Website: bh-photo
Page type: orders-overview
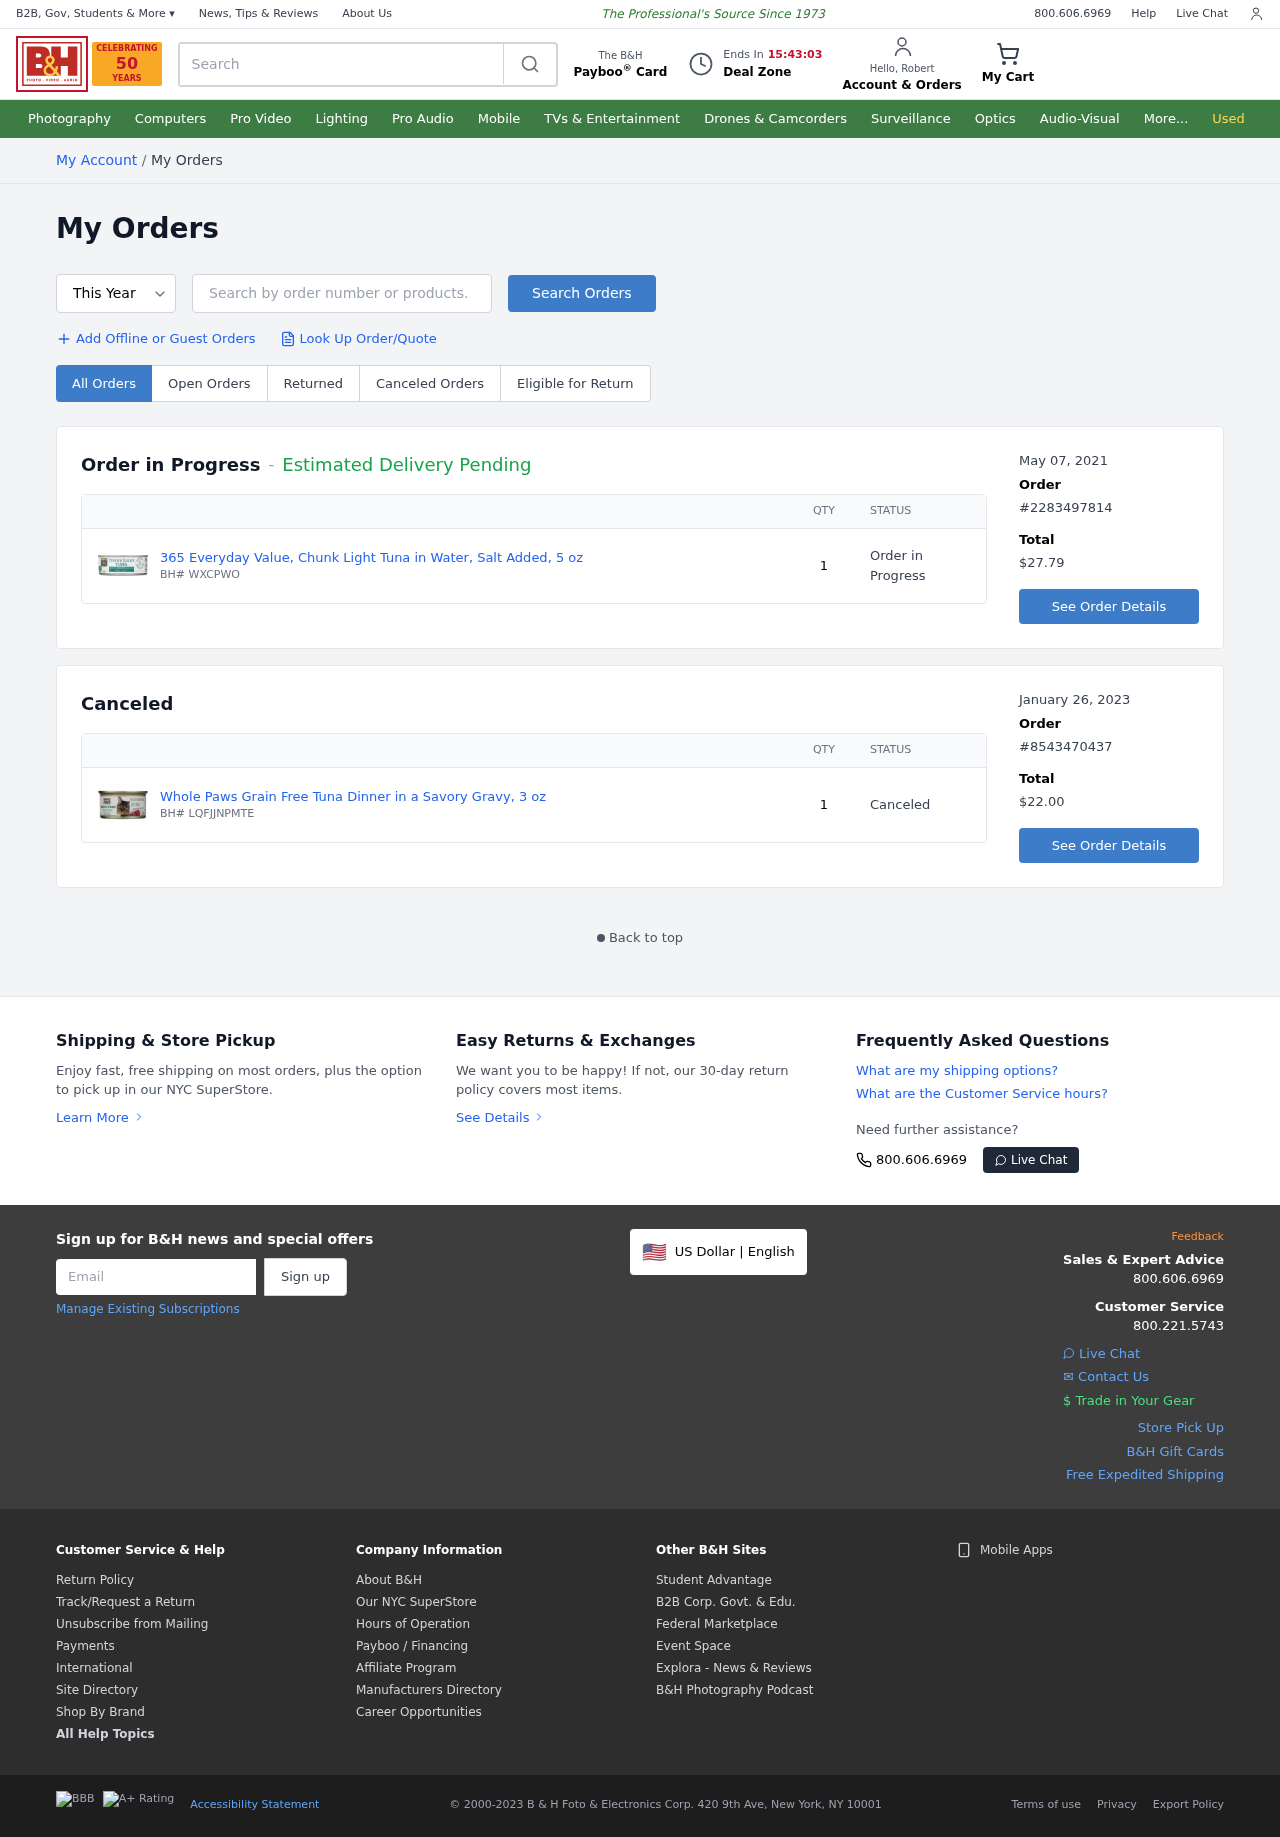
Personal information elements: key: PII_FIRSTNAME
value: Robert
Product elements: key: PRODUCT1_NAME
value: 365 Everyday Value, Chunk Light Tuna in Water, Salt Added, 5 oz
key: PRODUCT1_QUANTITY
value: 1
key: PRODUCT2_NAME
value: Whole Paws Grain Free Tuna Dinner in a Savory Gravy, 3 oz
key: PRODUCT2_QUANTITY
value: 1
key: PRODUCT1_SKU
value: BH# WXCPWO
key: PRODUCT2_SKU
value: BH# LQFJJNPMTE
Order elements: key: ORDER_DATE
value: May 07, 2021
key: ORDER_ID
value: #2283497814
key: ORDER_TOTAL
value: $27.79
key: ORDER_DATE2
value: January 26, 2023
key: ORDER_ID2
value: #8543470437
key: ORDER_TOTAL2
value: $22.00
Search elements: key: HEADER_SEARCH
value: Search
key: SEARCH_ORDERS
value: Search by order number or products.